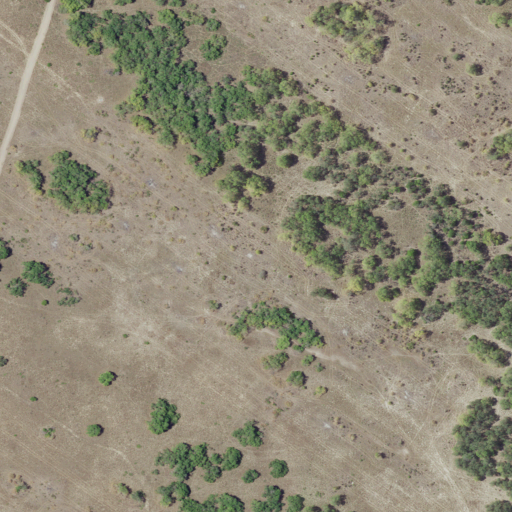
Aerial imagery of plain(s) in Texas named Remuda Pasture containing shrub, cultivated crops, grassland, and deciduous forest